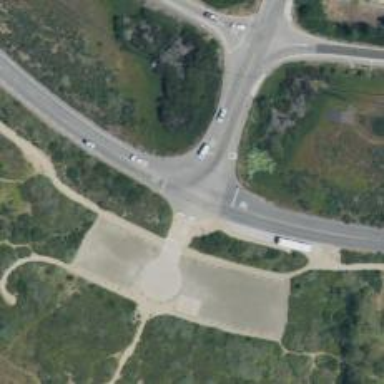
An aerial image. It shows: Stop road.